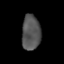
Tissue: lung
Cell type: Myeloid cells
Senescence score: 0.697
Nuclear area (px): 639
Mean DAPI intensity: 84.257